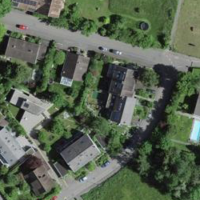
EUNIS habitat code: 55
Species observed at this site:
Conocephalus fuscus